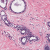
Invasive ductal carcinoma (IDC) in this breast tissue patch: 0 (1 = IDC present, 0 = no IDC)